Here is a 2-D grayscale rendering of raw bearing vibration samples (signal-to-image). Based on the visible evidence, which condition applies: normal, inner_race, outer_race, ball?
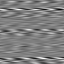
Answer: outer_race